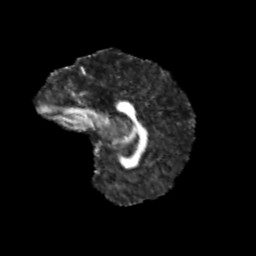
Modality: FA
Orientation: sagittal
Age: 11
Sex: female
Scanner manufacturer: siemens
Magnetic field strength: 3 T
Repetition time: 3.8 s
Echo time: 0.07 s